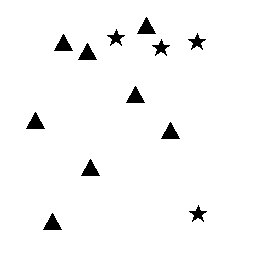
Squares: 0
Triangles: 8
Stars: 4
Total shapes: 12